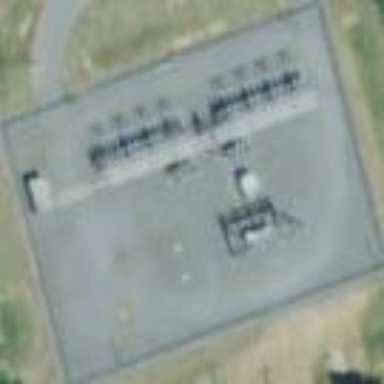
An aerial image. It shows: Distribution level power substation enclosed by fence.